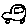
Label: car